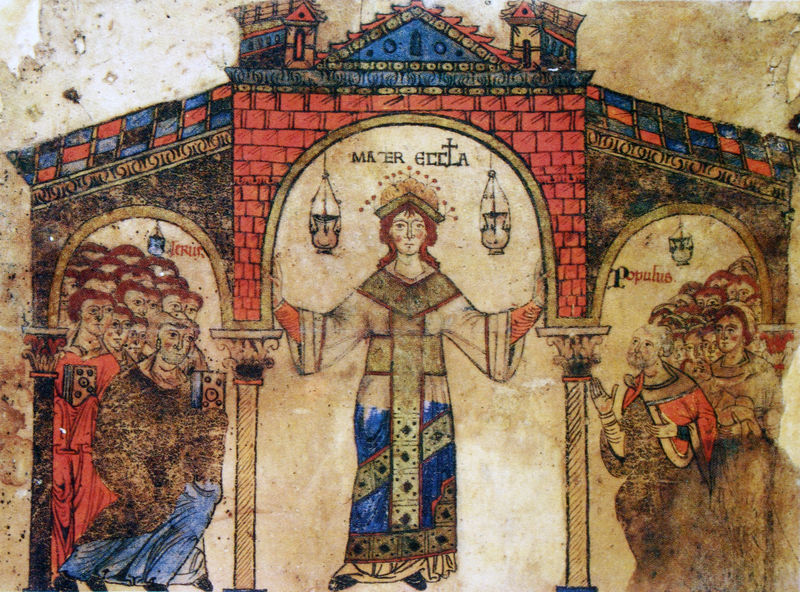
Titel: Mater Ecclesia
Standort: Rom
Institution: Biblioteca Apostolica Vaticana
Schlagwörter: blau, hand, mann, gelb, menschen, bunt, frau, geste, haar, hut, kleid, lampe, lampen, licht, lichter, männer, schwarz, symbol, säule, säulen, dach, gebäude, haus, rot, menge, muster, rock, alt, architektur, bibel, kragen, steine, ärmel, bild, hände, kirche, figur, gewand, gold, mantel, reich, mutter, personen, blatt, krone, turm, kopfbedeckung, farbig, schrift, bücher, bogen, man, schuhe, giebel, mauer, ziegel, backstein, rundbogen, kaiser, könig, inschrift, kerzen, leuchter, tor, zinnen, bögen, waage, buch, burg, kreuz, türme, mauerwerk, symmetrisch, groß, seite, illustration, text, bürger, volk, kacheln, beten, allegorie, göttin, ritter, gedreht, staunen, hauptschiff, kapitell, verziert, flecken, fragment, pergament, wappen, pfarrer, christus, jesus, christlich, mittelalter, rundbögen, gemeinde, klerus, priester, segnen, weihrauch, verbeugen, mönche, heilige, fresko, anbeten, jünger, maria, korinthisch, madonna, anbetung, glauben, mutter gottes, querschnitt, sakral, auferstehung, basilika, zinne, bauwerk, korintisch, latein, seitenschiffe, untergewand, beschirftung, master, ampel, dachschindeln, papyrus, buchillustration, buchmalerei, thronen, mater, manipel, byzantinisch, frühchristlich, ecclesia, gottes, ewiges licht, grupp, clerus, katholische kirche, dachplatten, bunte dachplatten, mutter kirche, populus, ?, jvolk, verzoerung, windlicht, farbpigmente, prieseter, steite, rot ziegel, eccta, ecca